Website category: book
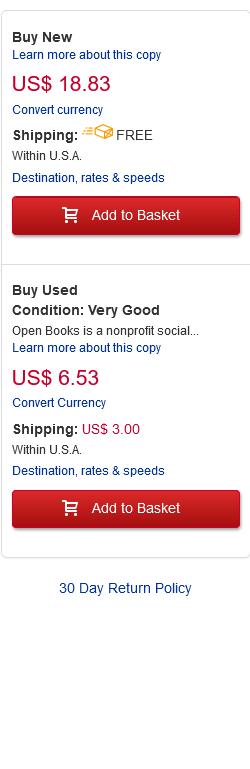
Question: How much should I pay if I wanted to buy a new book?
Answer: US$ 18.83

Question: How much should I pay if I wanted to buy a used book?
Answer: US$ 6.53

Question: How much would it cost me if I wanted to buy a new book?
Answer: US$ 18.83

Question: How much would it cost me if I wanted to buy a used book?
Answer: US$ 6.53

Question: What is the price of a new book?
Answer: US$ 18.83

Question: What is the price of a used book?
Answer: US$ 6.53

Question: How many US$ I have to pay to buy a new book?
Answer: US$ 18.83

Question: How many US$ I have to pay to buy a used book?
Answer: US$ 6.53

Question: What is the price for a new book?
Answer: US$ 18.83

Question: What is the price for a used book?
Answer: US$ 6.53

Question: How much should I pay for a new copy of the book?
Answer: US$ 18.83

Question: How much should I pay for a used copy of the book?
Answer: US$ 6.53

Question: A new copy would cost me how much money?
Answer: US$ 18.83

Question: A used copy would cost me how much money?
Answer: US$ 6.53

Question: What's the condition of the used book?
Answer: Very Good

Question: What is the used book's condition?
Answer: Very Good

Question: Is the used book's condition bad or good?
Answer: Very Good

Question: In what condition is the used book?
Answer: Very Good

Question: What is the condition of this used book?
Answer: Very Good

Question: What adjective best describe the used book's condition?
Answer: Very Good

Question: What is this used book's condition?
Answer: Very Good

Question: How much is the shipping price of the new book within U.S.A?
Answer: FREE

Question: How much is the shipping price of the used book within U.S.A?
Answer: US$ 3.00

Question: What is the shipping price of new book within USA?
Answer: FREE

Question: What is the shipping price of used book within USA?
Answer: US$ 3.00

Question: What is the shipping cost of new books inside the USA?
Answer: FREE

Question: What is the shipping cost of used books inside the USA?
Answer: US$ 3.00

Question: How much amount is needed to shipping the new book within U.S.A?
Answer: FREE

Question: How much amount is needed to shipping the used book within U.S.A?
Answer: US$ 3.00

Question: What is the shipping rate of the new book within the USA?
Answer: FREE

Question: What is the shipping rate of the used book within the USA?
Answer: US$ 3.00

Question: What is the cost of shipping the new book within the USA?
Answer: FREE

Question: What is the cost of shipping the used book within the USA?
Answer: US$ 3.00

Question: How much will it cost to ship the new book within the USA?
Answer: FREE

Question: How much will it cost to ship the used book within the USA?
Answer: US$ 3.00